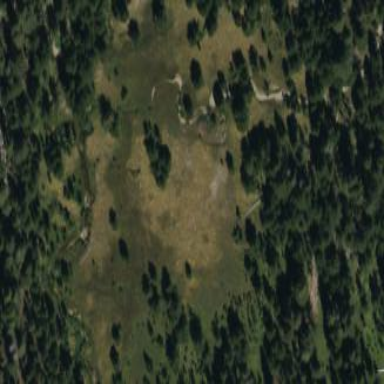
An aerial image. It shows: Beautiful meadow.